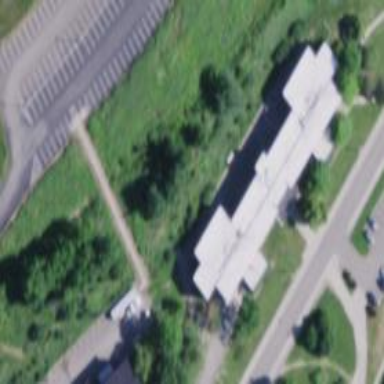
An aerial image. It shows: Dormitory building.